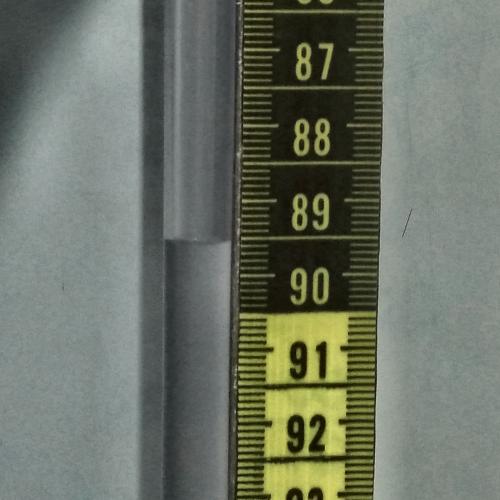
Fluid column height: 89.5 cm